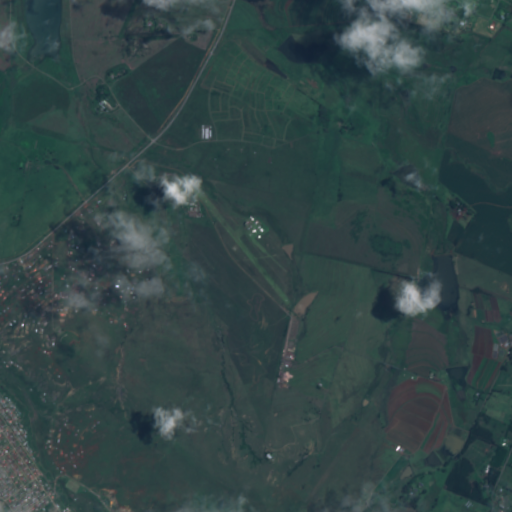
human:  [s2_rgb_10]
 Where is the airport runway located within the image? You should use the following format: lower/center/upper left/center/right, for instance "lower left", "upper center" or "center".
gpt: The airport runway is located in the center of the image.
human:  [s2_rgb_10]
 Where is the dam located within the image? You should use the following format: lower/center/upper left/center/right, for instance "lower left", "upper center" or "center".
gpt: The dam is located in the upper center of the image.
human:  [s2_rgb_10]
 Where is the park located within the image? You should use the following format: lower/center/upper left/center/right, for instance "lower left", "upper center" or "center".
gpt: The park is located in the upper right of the image.
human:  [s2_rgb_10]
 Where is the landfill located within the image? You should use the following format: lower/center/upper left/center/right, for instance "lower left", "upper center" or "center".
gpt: There is no landfill in the image.